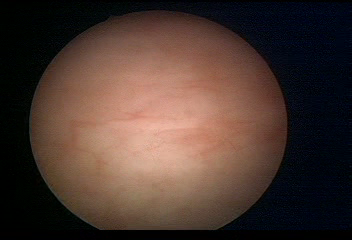
Modality: WLC
Class: Normal mucosa
Bladder cancer association: No